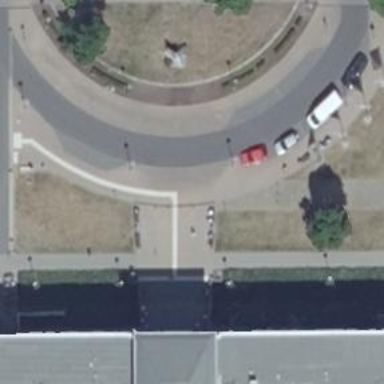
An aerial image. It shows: Unmarked crossing on the road.